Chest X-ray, PA view. Patient: 28 years old, sex F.
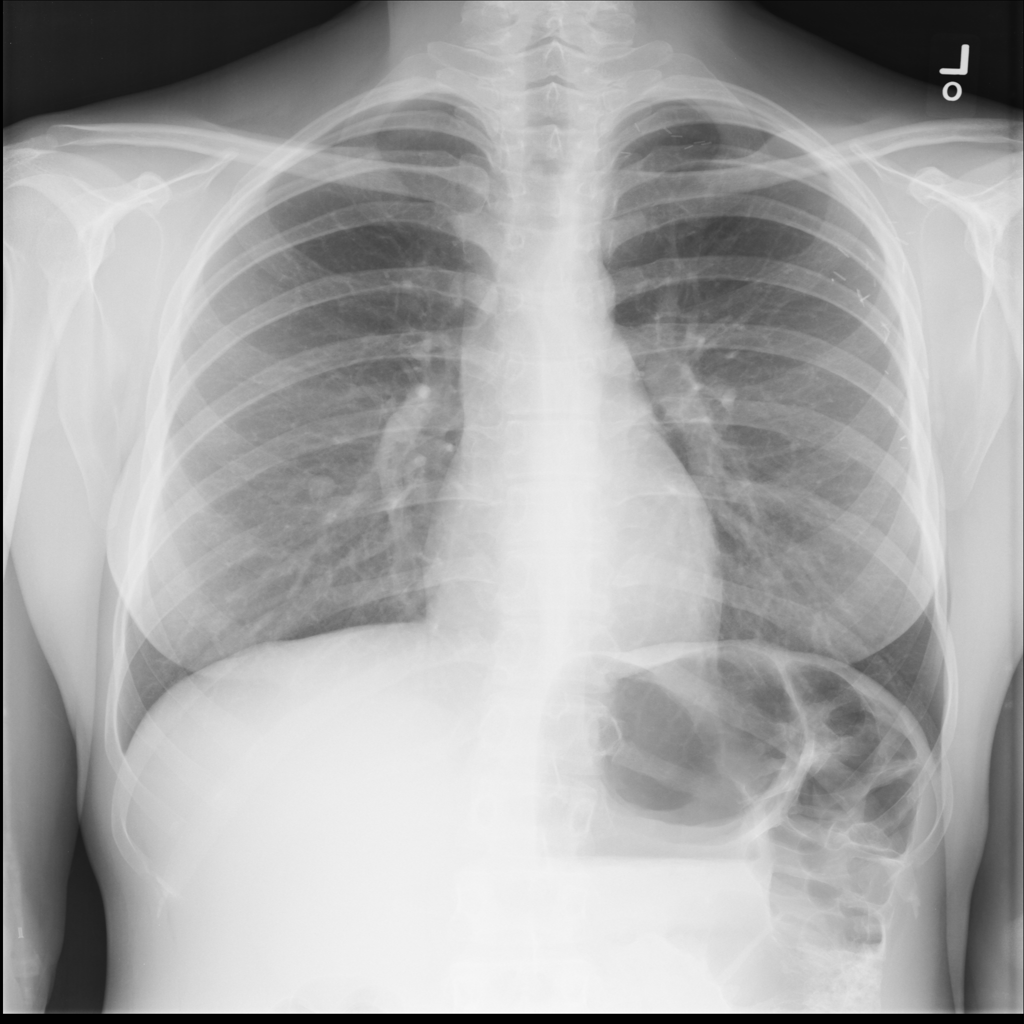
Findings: Nodule